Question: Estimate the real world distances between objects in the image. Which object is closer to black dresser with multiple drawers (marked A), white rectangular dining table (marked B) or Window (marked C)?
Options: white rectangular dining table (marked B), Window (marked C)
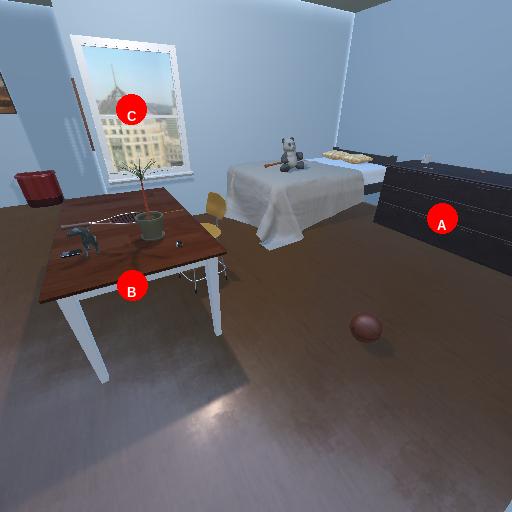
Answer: white rectangular dining table (marked B)